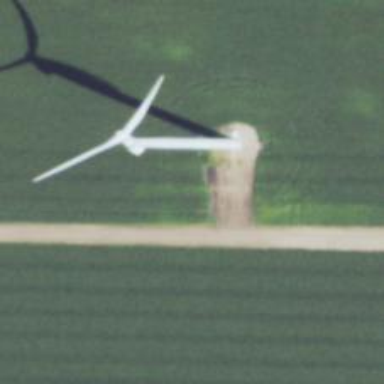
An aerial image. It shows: Wind generator powered by horizontal-axis wind turbine.